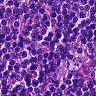
Metastatic tissue present: yes